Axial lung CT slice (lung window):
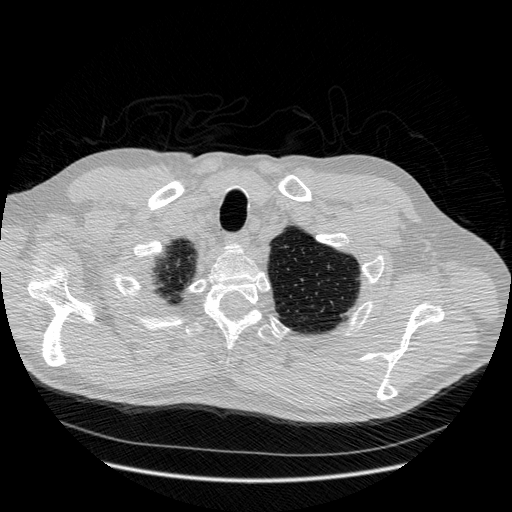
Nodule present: no